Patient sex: F
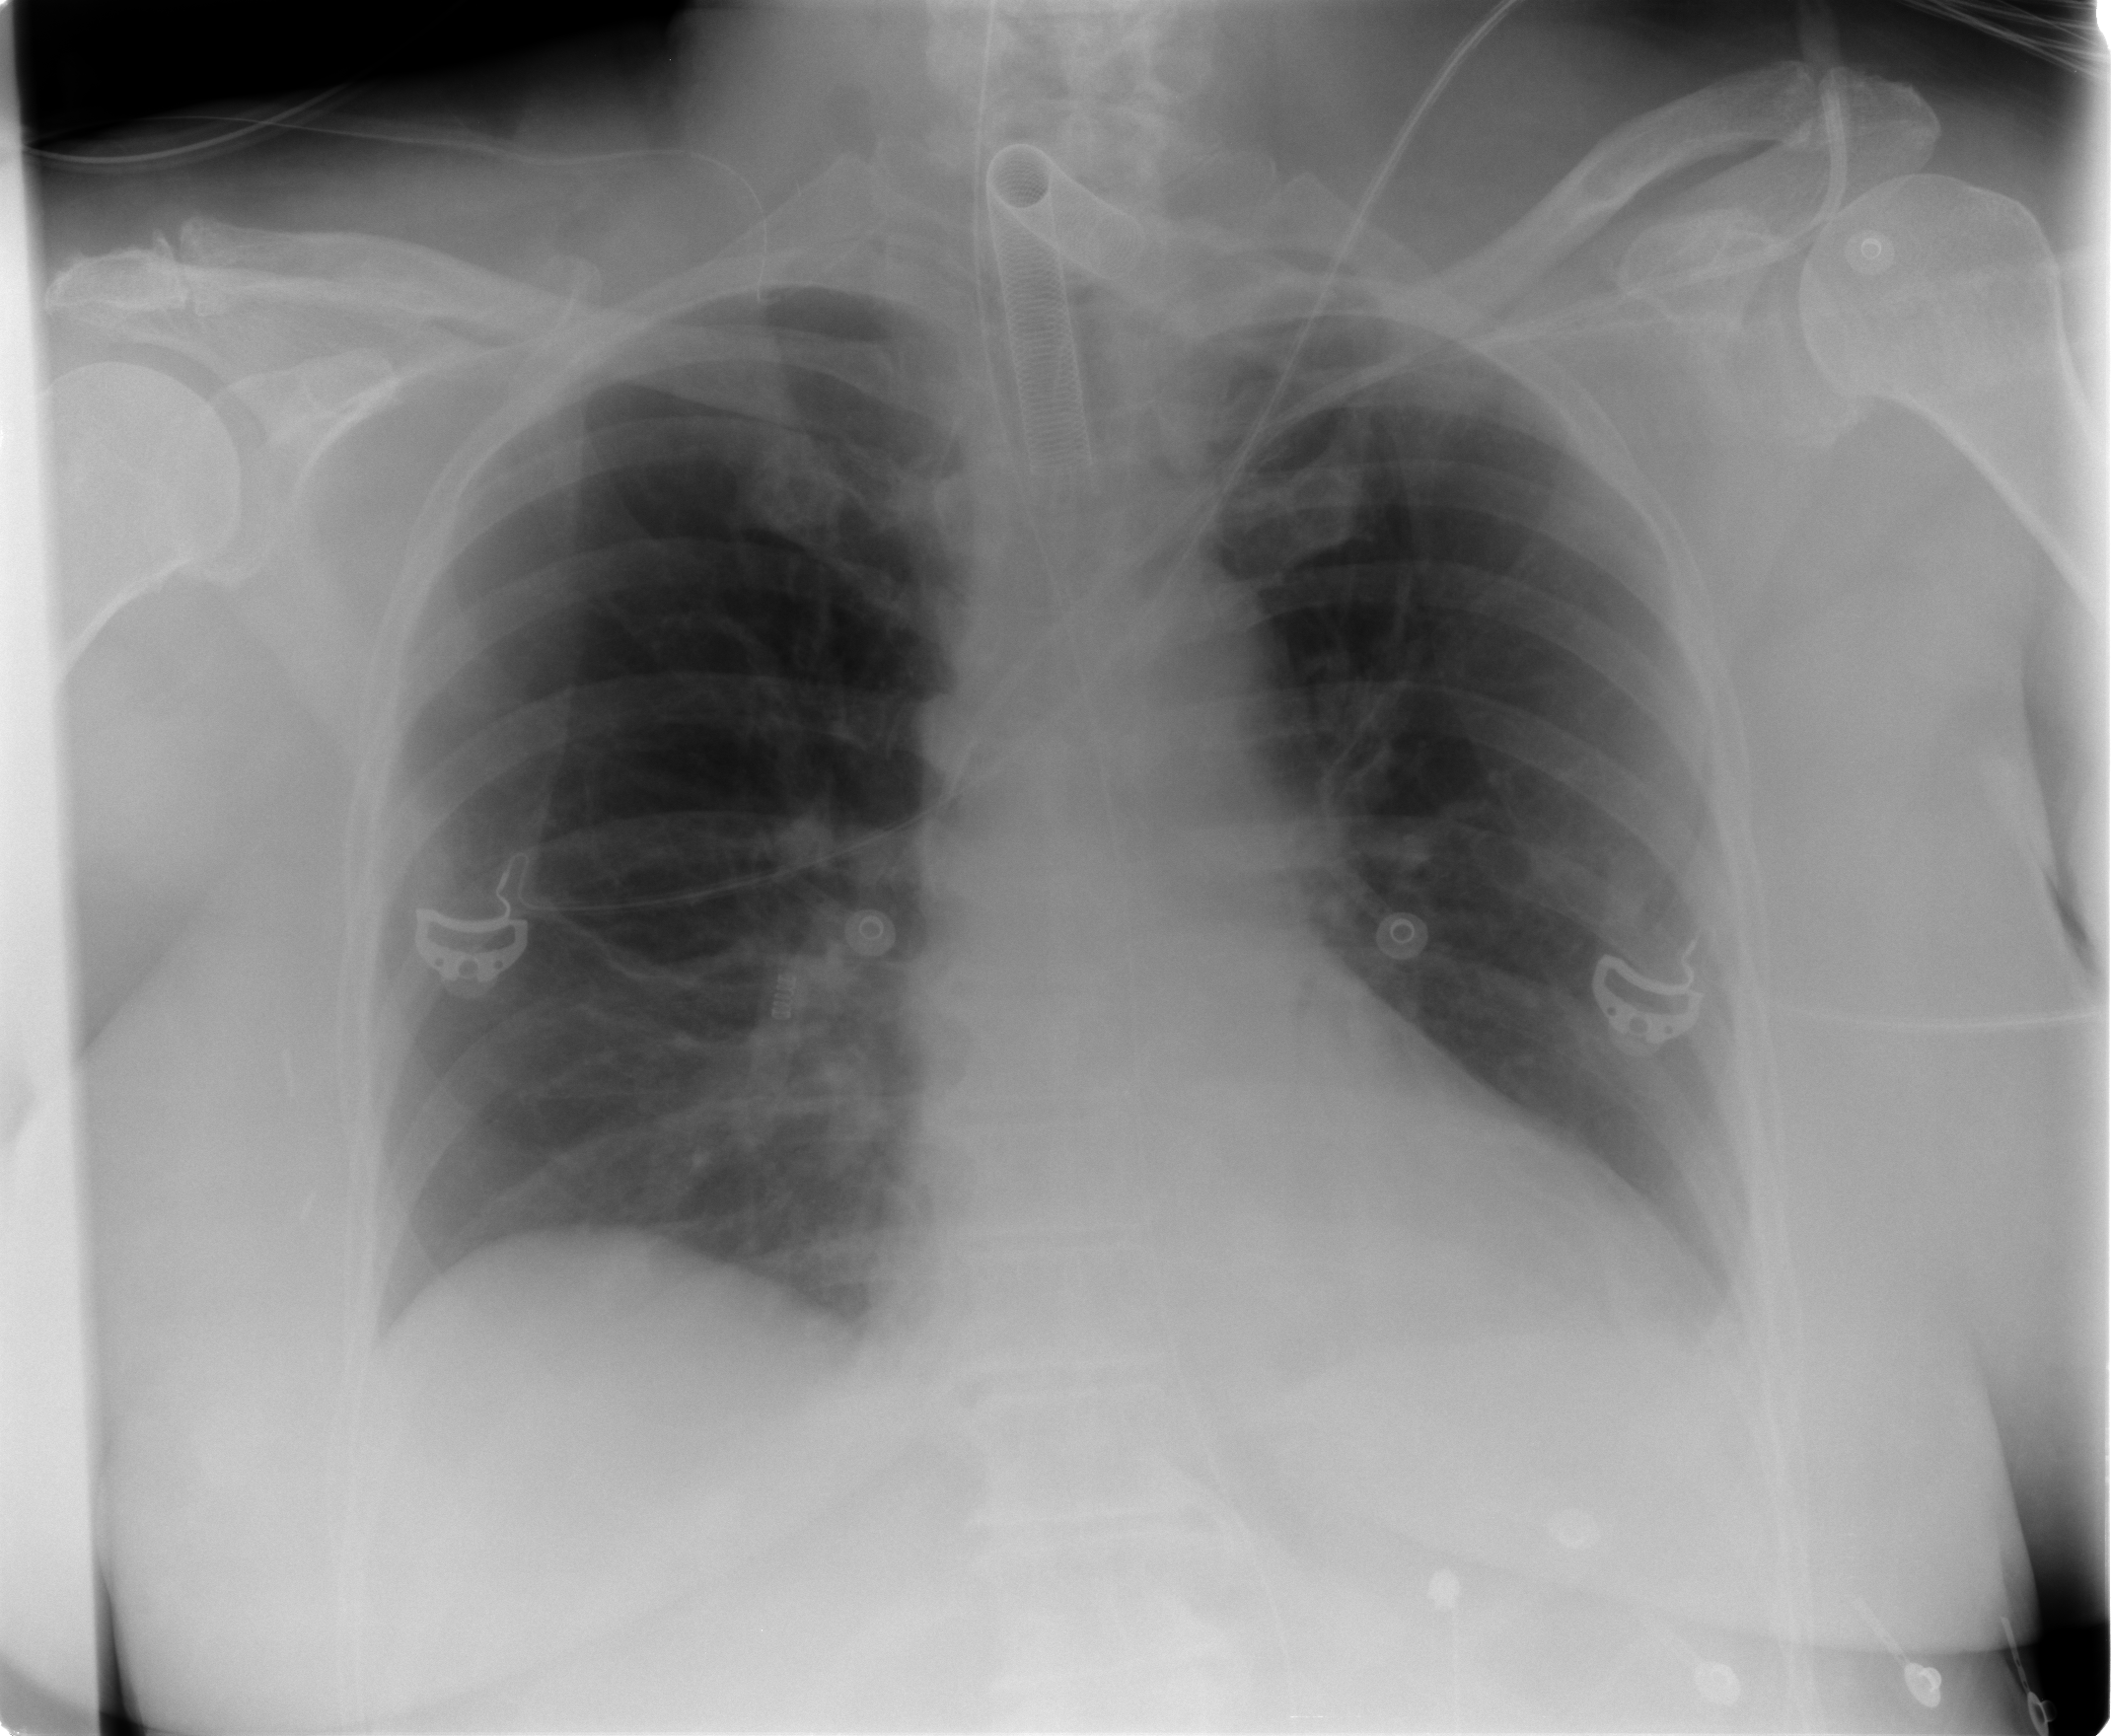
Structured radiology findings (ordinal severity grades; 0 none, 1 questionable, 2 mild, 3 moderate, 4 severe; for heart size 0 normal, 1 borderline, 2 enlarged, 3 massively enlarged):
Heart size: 0
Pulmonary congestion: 0
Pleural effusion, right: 0
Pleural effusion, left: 2
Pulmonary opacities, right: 0
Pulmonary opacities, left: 0
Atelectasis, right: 0
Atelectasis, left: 2